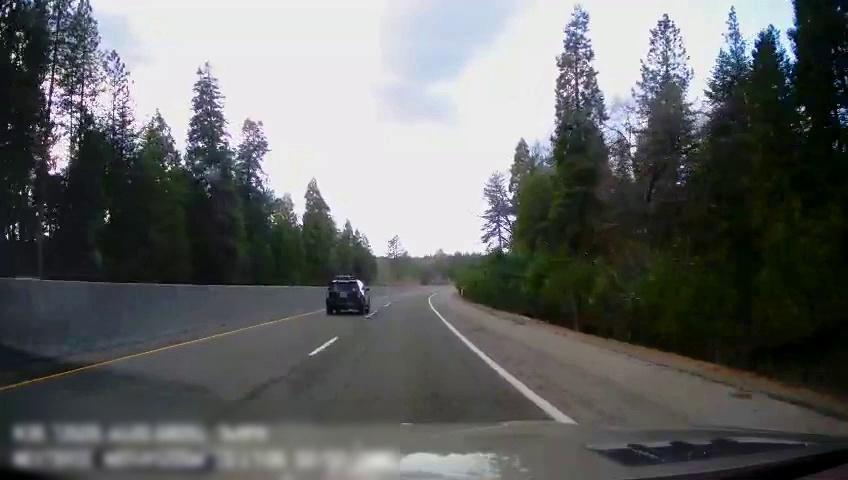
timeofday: Day
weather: Cloudy
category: Drivable Space
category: Vehicles | SUV
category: Lanes | Alternate Lane
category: Lanes | Current Lane
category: Lanes | Current Lane